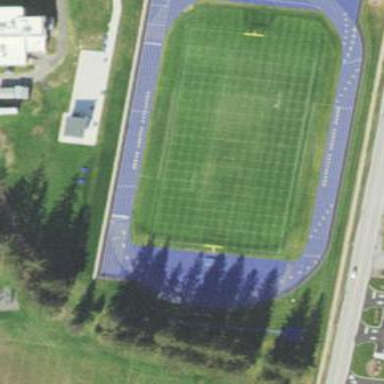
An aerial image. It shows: American football pitch for leisure and sport activities.